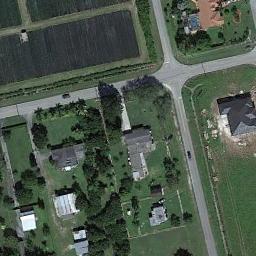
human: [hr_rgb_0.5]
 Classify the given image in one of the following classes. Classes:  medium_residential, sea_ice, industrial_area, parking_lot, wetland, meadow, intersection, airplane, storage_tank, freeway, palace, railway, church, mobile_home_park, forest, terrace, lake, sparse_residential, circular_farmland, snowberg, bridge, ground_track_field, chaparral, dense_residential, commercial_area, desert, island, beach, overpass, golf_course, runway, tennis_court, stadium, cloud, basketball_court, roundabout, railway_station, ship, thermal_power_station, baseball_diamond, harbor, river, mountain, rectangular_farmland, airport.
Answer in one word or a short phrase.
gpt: medium_residential